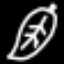
Label: leaf